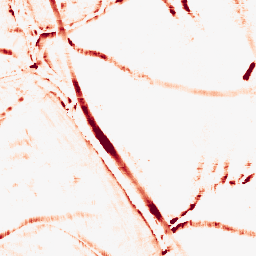
Category: morphological
Decomposition family: morphological_square
Decomposition parameters: operation: opening
size: 10
Upsampling method: sinc_hamming
Upsampling parameters: scale: 2
kernel_size: 8
Upsampling scale: 2